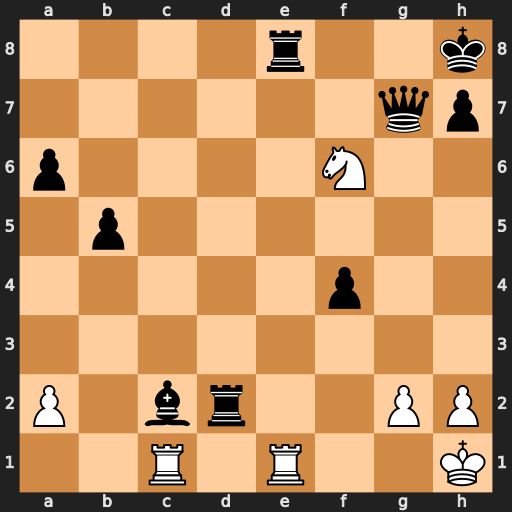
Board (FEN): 4r2k/6qp/p4N2/1p6/5p2/8/P1br2PP/2R1R2K
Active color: w
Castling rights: -
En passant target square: -
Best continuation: Rxe8+ Qf8 Rxf8+